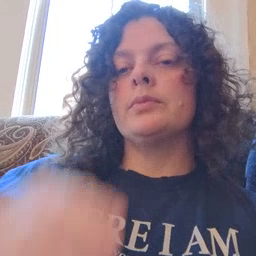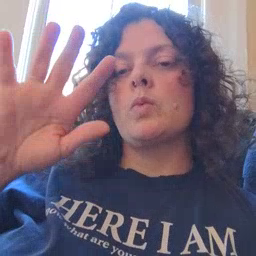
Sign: snow